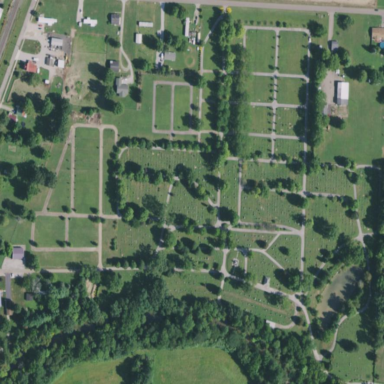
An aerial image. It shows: Cemetery.